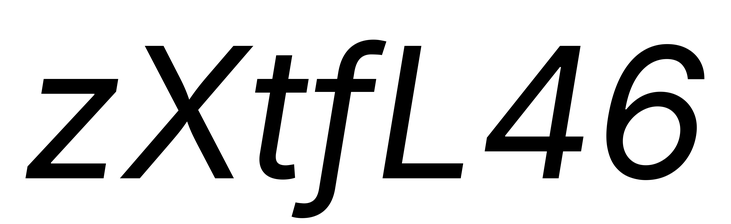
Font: Inter-Italic_Italic